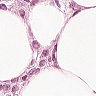
Metastatic tissue present: yes